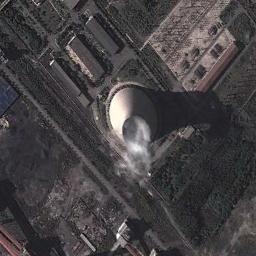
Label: thermal_power_station